高一 · 立体几何学
判断下列命题的真假.

(1) $\alpha / / \beta, a \subset \alpha, b \subset \beta \Rightarrow a / / b$; (2) $l \perp \alpha, m \subset \beta, \alpha / / \beta \Rightarrow l \perp m$;

(3) $\alpha \perp \beta, l \subset \alpha, m \subset \beta \Rightarrow l \perp m$; (4) $\alpha \cap \beta=a, b / / a \Rightarrow b / / \alpha$;

(5) $\alpha \perp \beta, a \subset \alpha, b \subset \beta, a \perp b \Rightarrow a \perp \beta, b \perp \alpha$.
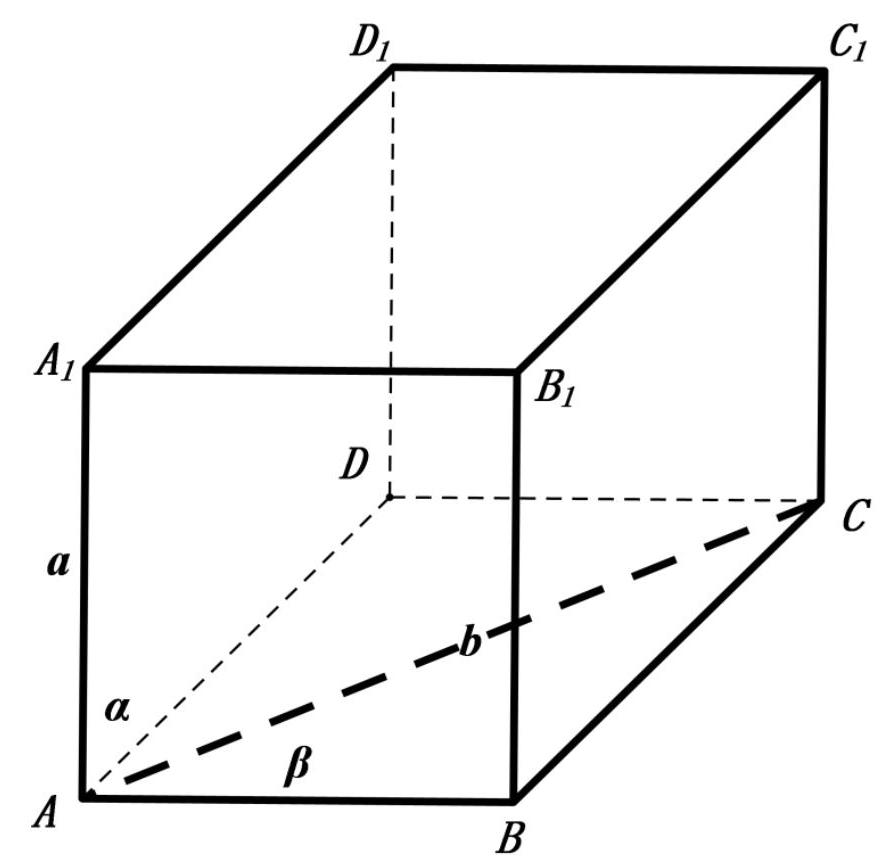
答案: ）假命题;（2）真命题;（3）假命题;（4）假命题;（5）假命题.
解析: 【分析】

根据线面及面面的位置关系逐个判断即可.

【详解】

(1) $\alpha / / \beta, a \subset \alpha, b \subset \beta$, 则 $a / / b$ 或 $a, b$ 异面, 故（1）是假命题;

(2) $l \perp \alpha, \alpha / / \beta \therefore l \perp \beta, m \subset \beta \Rightarrow l \perp m$ ，（2）是真命题;

（3） $\alpha \perp \beta, l \subset \alpha, m \subset \beta$, 则 $l \perp m$ 或 $l \| m$ 或 $l, m$ 异面或 $l, m$ 相交，（3）是假命题;

(4) $\alpha \cap \beta=a, b / / a \Rightarrow b / / \alpha$ 或 $b \subseteq \alpha$ ，(4）是假命题;

(5) 如图所示: $\alpha \perp \beta, a \subset \alpha, b \subset \beta, a \perp b$. 则 $b$ 与 $\alpha$ 不垂直, (5) 是假命题;

【点睛】

本题考查了直线和直线, 直线和平面, 平面和平面的位置关系, 意在考查学生的空间想象能力和推断能力.